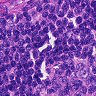
Metastatic tissue present: no